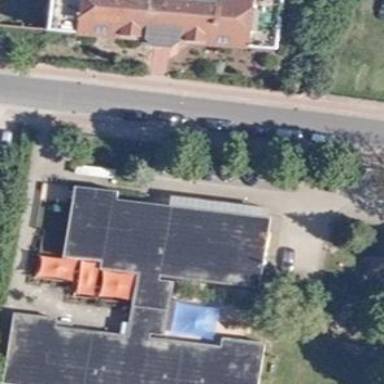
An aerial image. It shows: Kindergarten building.